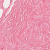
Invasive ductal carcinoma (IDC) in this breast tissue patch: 0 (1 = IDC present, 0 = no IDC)